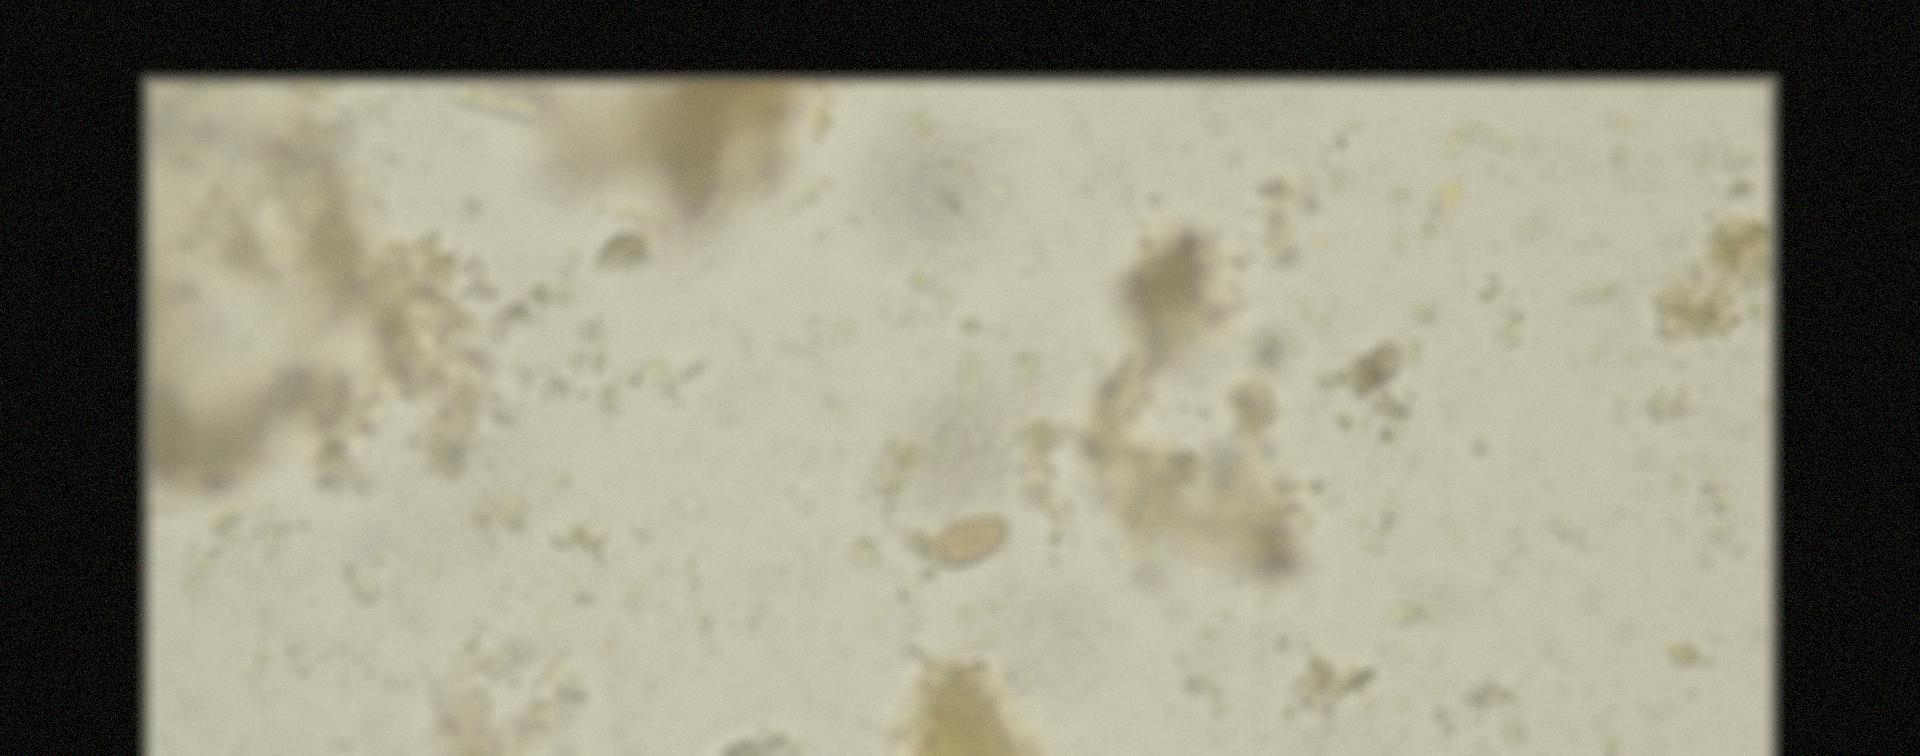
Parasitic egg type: Opisthorchis viverrine